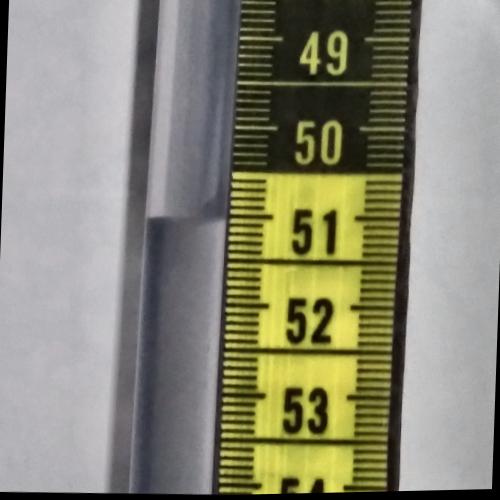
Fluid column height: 51.0 cm